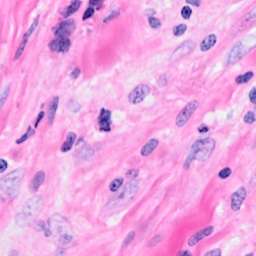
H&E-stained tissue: Breast